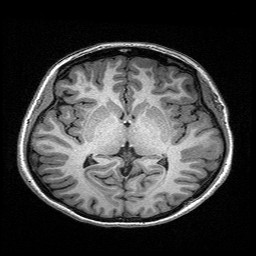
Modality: T1w
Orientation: coronal
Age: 22
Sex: female
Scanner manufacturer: siemens
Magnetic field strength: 3 T
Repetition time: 2.4 s
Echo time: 0.03 s